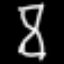
Label: hourglass